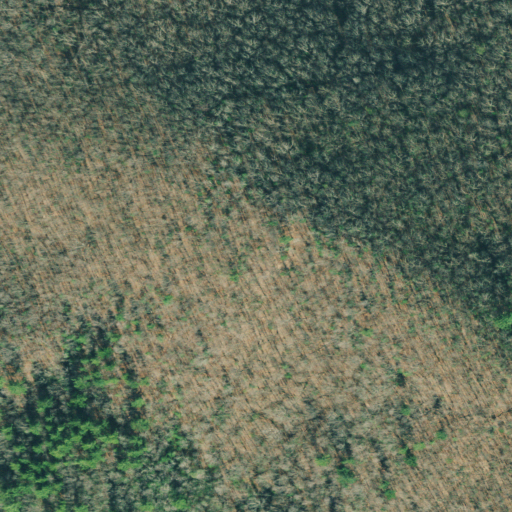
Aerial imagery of mountain in Georgia named Abe Mountain containing deciduous forest and mixed forest